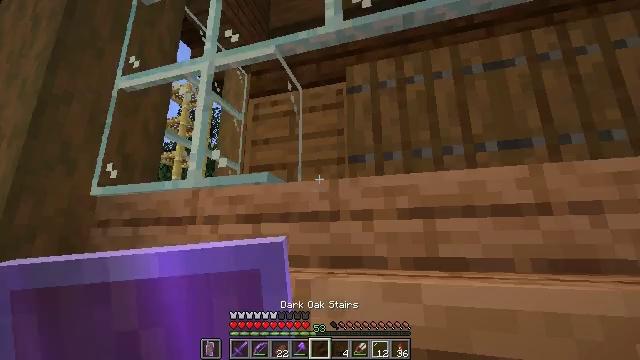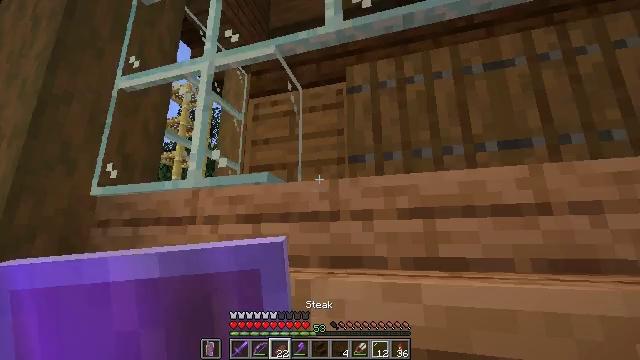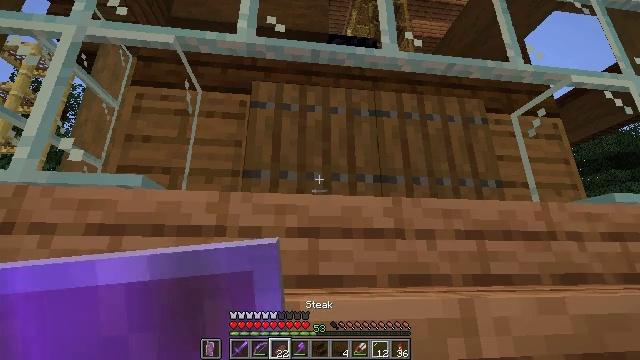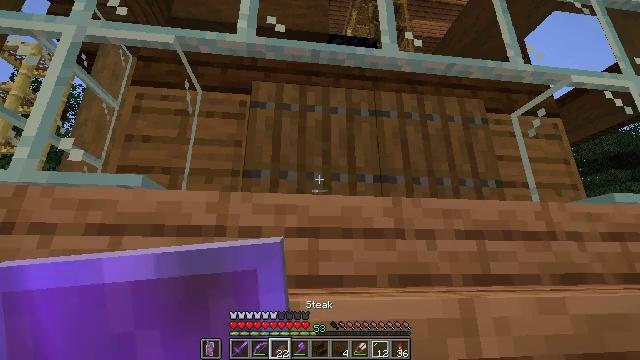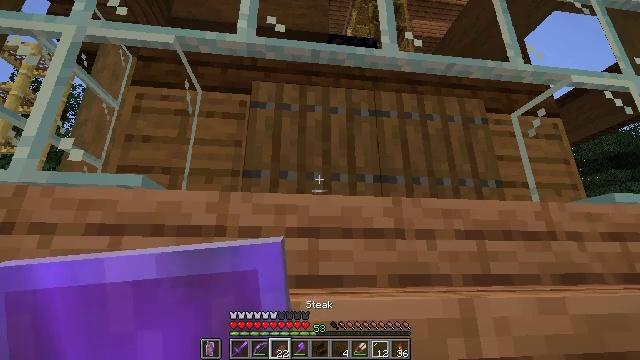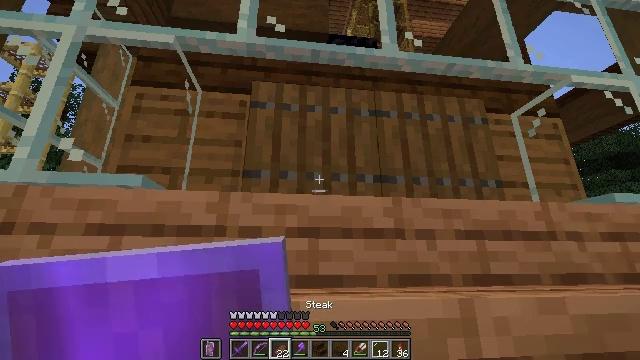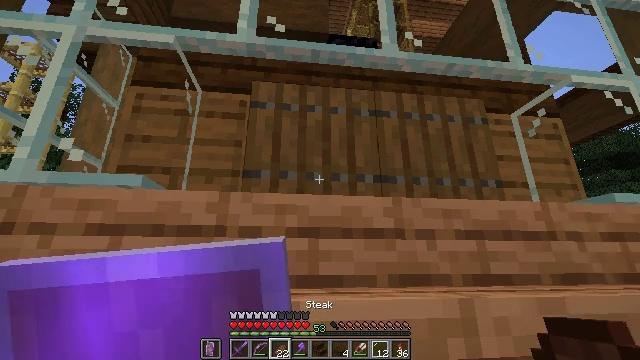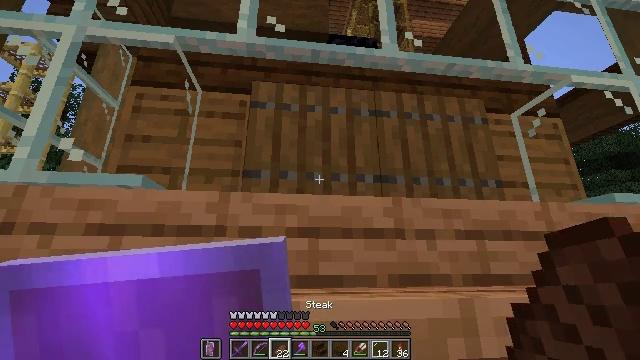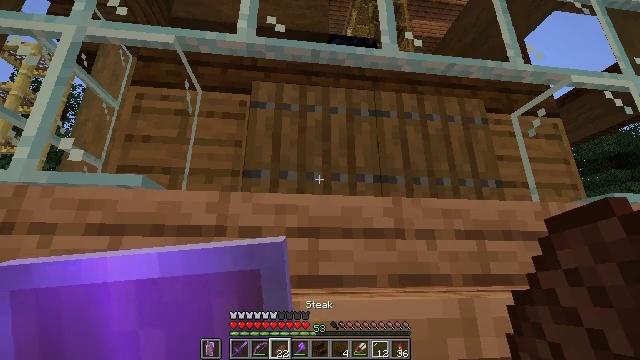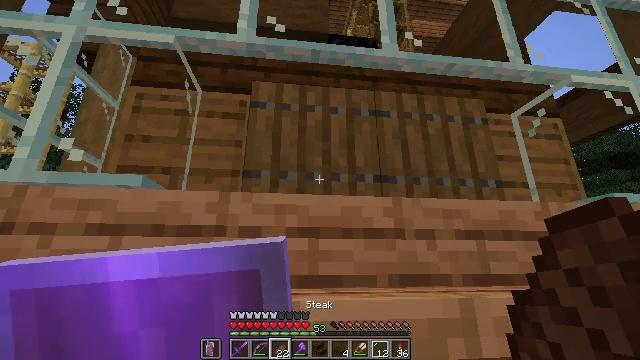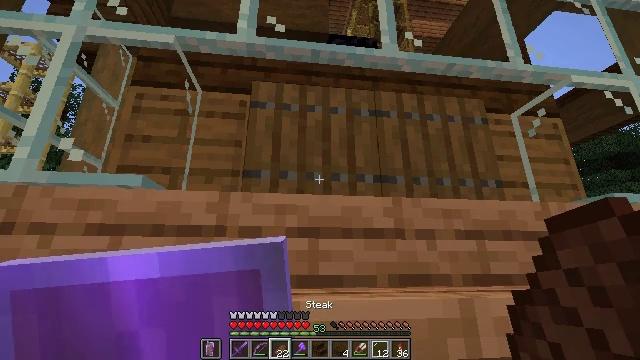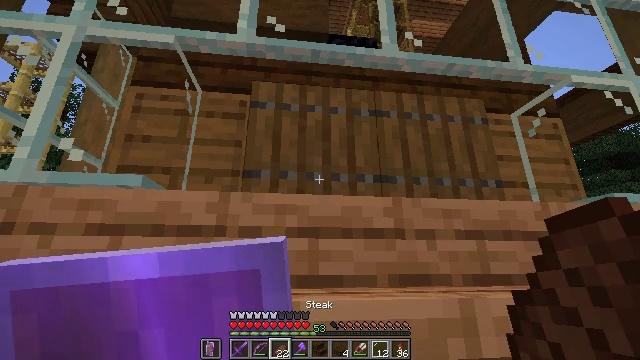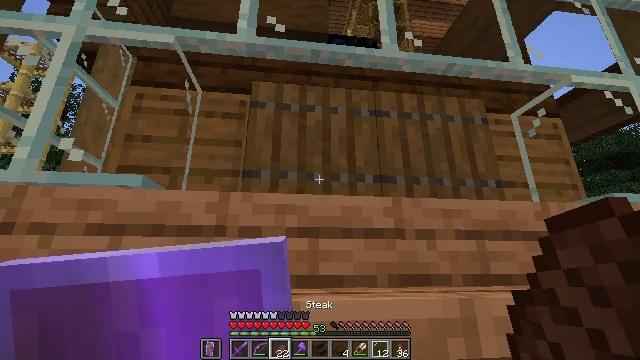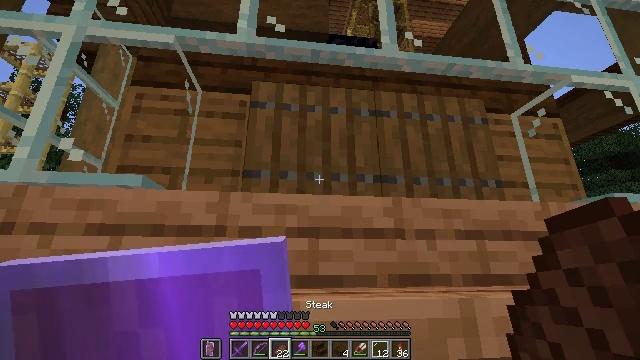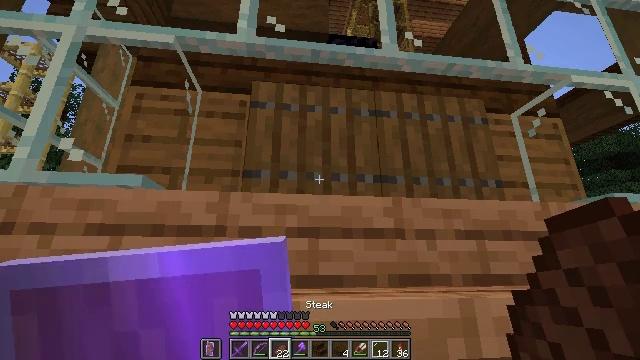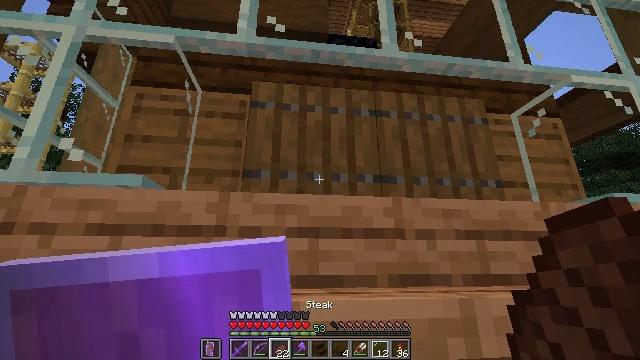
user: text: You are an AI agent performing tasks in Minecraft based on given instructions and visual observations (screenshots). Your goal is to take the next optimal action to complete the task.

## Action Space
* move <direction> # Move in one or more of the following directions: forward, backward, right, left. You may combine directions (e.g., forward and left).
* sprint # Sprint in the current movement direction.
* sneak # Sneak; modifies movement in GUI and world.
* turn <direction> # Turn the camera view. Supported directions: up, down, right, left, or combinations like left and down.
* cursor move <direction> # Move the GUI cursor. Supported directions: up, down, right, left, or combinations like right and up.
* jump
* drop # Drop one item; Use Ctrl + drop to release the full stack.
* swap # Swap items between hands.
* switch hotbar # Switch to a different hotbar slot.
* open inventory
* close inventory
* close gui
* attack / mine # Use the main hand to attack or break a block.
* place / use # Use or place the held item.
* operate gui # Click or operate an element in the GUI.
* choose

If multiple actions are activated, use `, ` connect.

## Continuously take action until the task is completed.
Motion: motion action
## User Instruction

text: Destroy the spruce trapdoor to collect it.
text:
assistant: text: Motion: no_op
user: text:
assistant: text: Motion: turn right and up
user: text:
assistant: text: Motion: no_op
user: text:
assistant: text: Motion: no_op
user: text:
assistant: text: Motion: no_op
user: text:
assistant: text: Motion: no_op
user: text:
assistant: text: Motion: no_op
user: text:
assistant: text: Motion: no_op
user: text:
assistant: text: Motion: no_op
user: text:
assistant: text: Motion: no_op
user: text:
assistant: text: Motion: no_op
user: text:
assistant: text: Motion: no_op
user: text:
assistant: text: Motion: no_op
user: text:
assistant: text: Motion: no_op
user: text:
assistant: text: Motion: no_op
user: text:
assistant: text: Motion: no_op
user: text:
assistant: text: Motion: no_op
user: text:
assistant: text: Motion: no_op
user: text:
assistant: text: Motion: no_op
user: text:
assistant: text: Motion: no_op
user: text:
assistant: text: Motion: no_op
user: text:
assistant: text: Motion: no_op
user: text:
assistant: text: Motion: no_op
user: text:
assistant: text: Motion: no_op
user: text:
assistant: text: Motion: no_op
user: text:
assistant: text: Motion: no_op
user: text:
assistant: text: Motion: no_op
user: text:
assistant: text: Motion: no_op
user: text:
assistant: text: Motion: no_op
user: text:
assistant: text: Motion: no_op